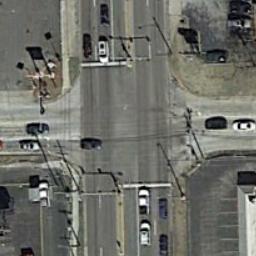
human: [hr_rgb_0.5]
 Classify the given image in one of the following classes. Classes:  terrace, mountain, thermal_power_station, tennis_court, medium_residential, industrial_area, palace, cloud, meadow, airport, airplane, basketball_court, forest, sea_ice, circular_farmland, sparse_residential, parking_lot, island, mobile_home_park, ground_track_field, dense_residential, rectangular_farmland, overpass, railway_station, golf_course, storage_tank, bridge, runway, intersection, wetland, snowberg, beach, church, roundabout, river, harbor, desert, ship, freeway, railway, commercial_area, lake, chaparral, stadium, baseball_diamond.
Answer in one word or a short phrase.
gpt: intersection